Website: lowes
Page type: newsletter-management
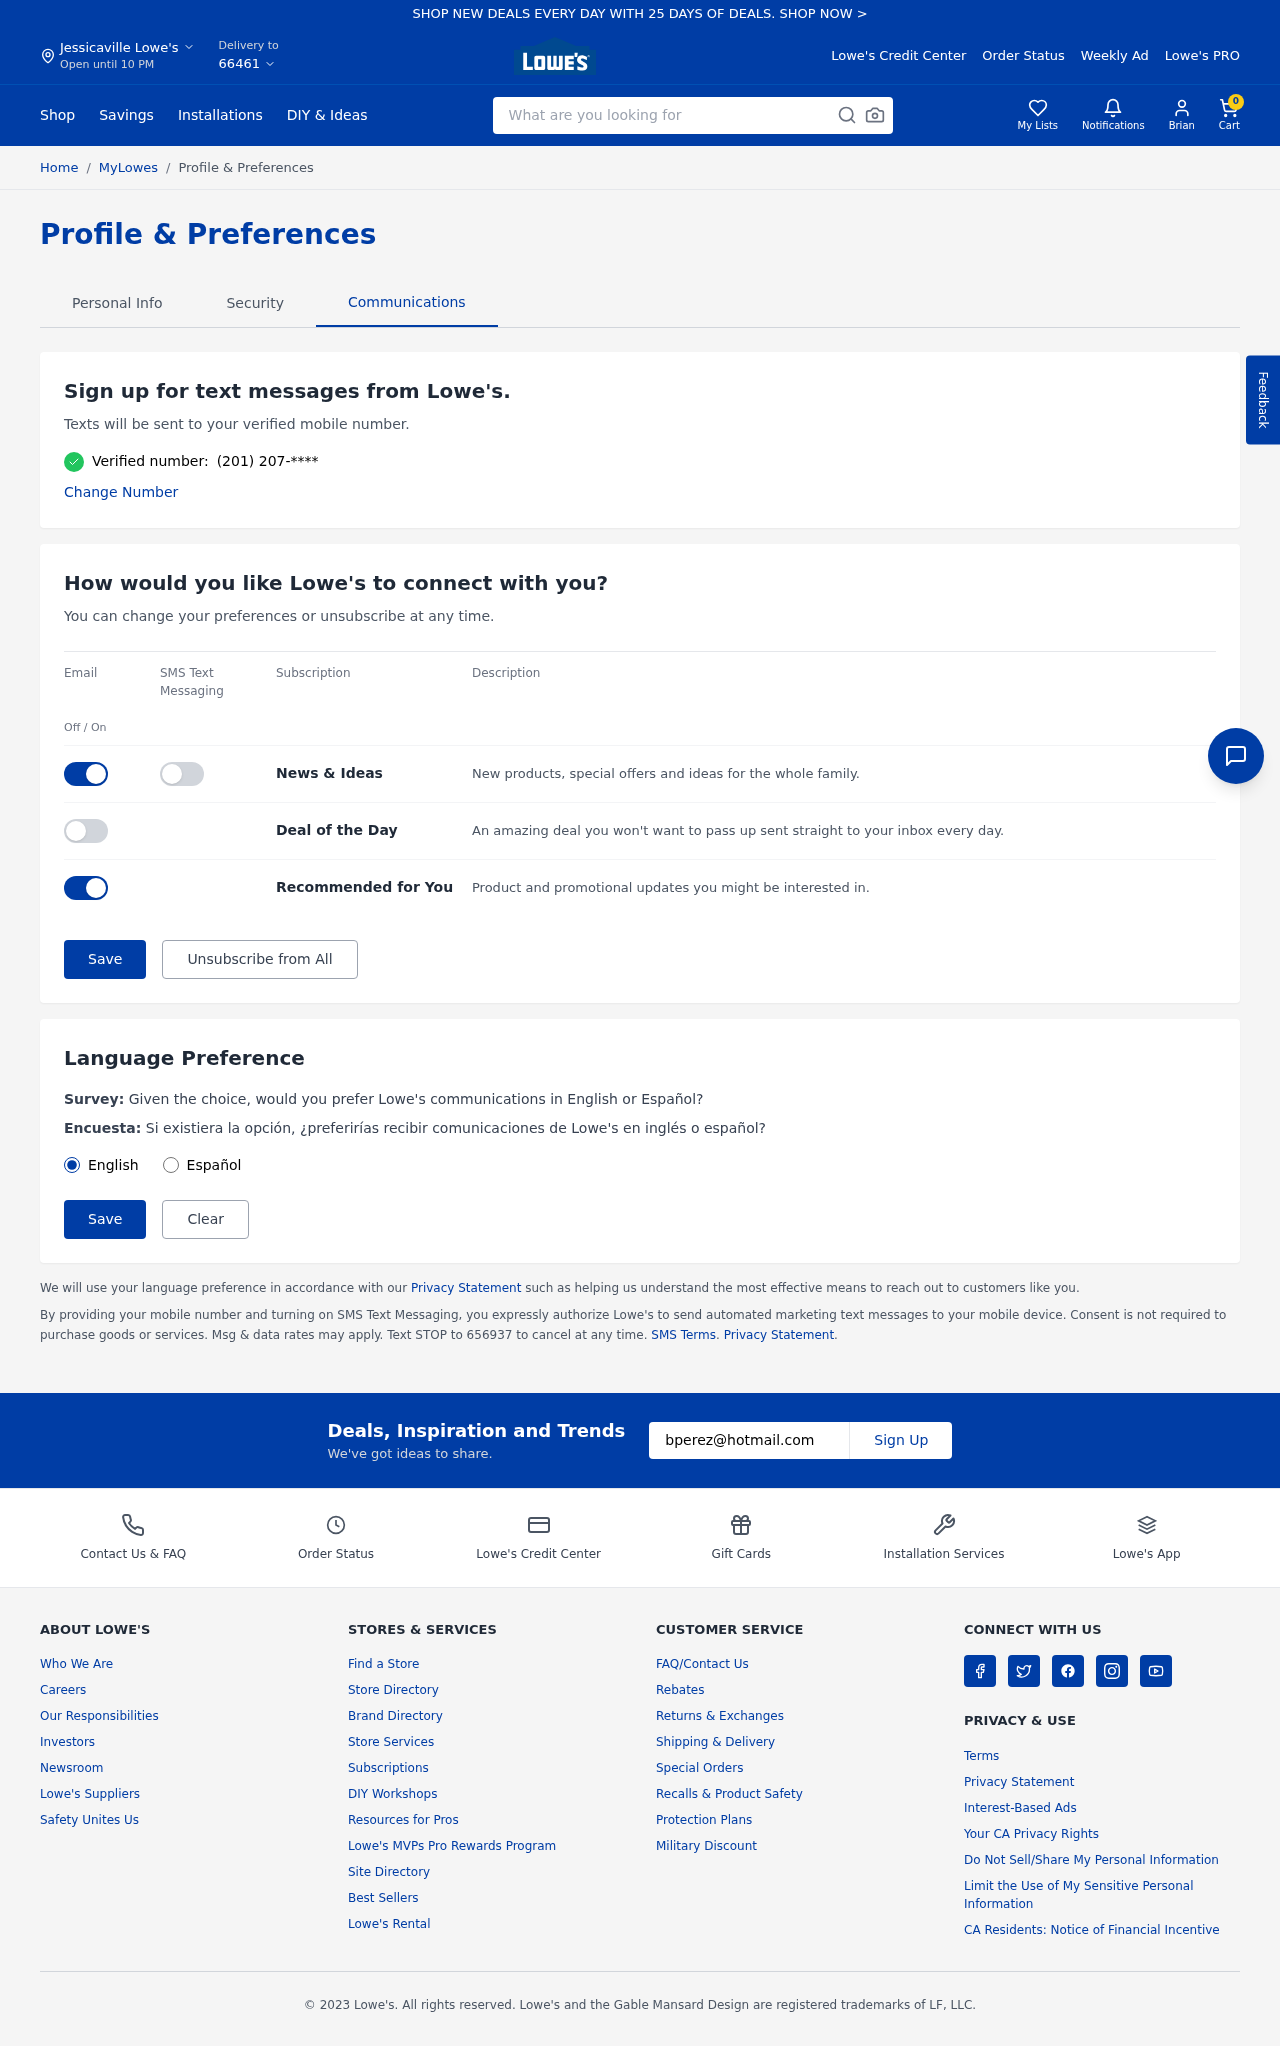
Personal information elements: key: PII_CITY
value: Jessicaville
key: PII_EMAIL
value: bperez@hotmail.com
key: PII_FIRSTNAME
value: Brian
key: PII_POSTCODE
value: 66461
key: PII_PHONE
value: (201) 207
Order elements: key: ORDER_NUM_ITEMS
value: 0
Search elements: key: HEADER_SEARCH
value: What are you looking for